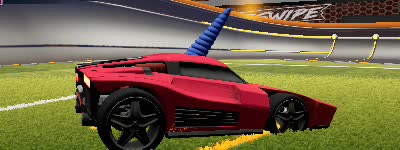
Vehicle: breakout